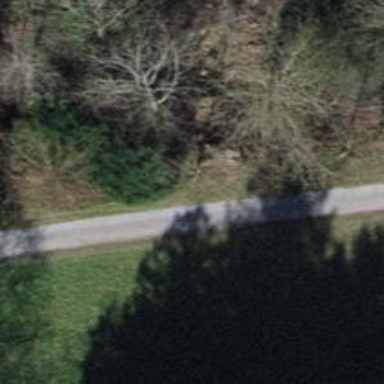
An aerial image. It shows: Path with pebblestone surface.